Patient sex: F
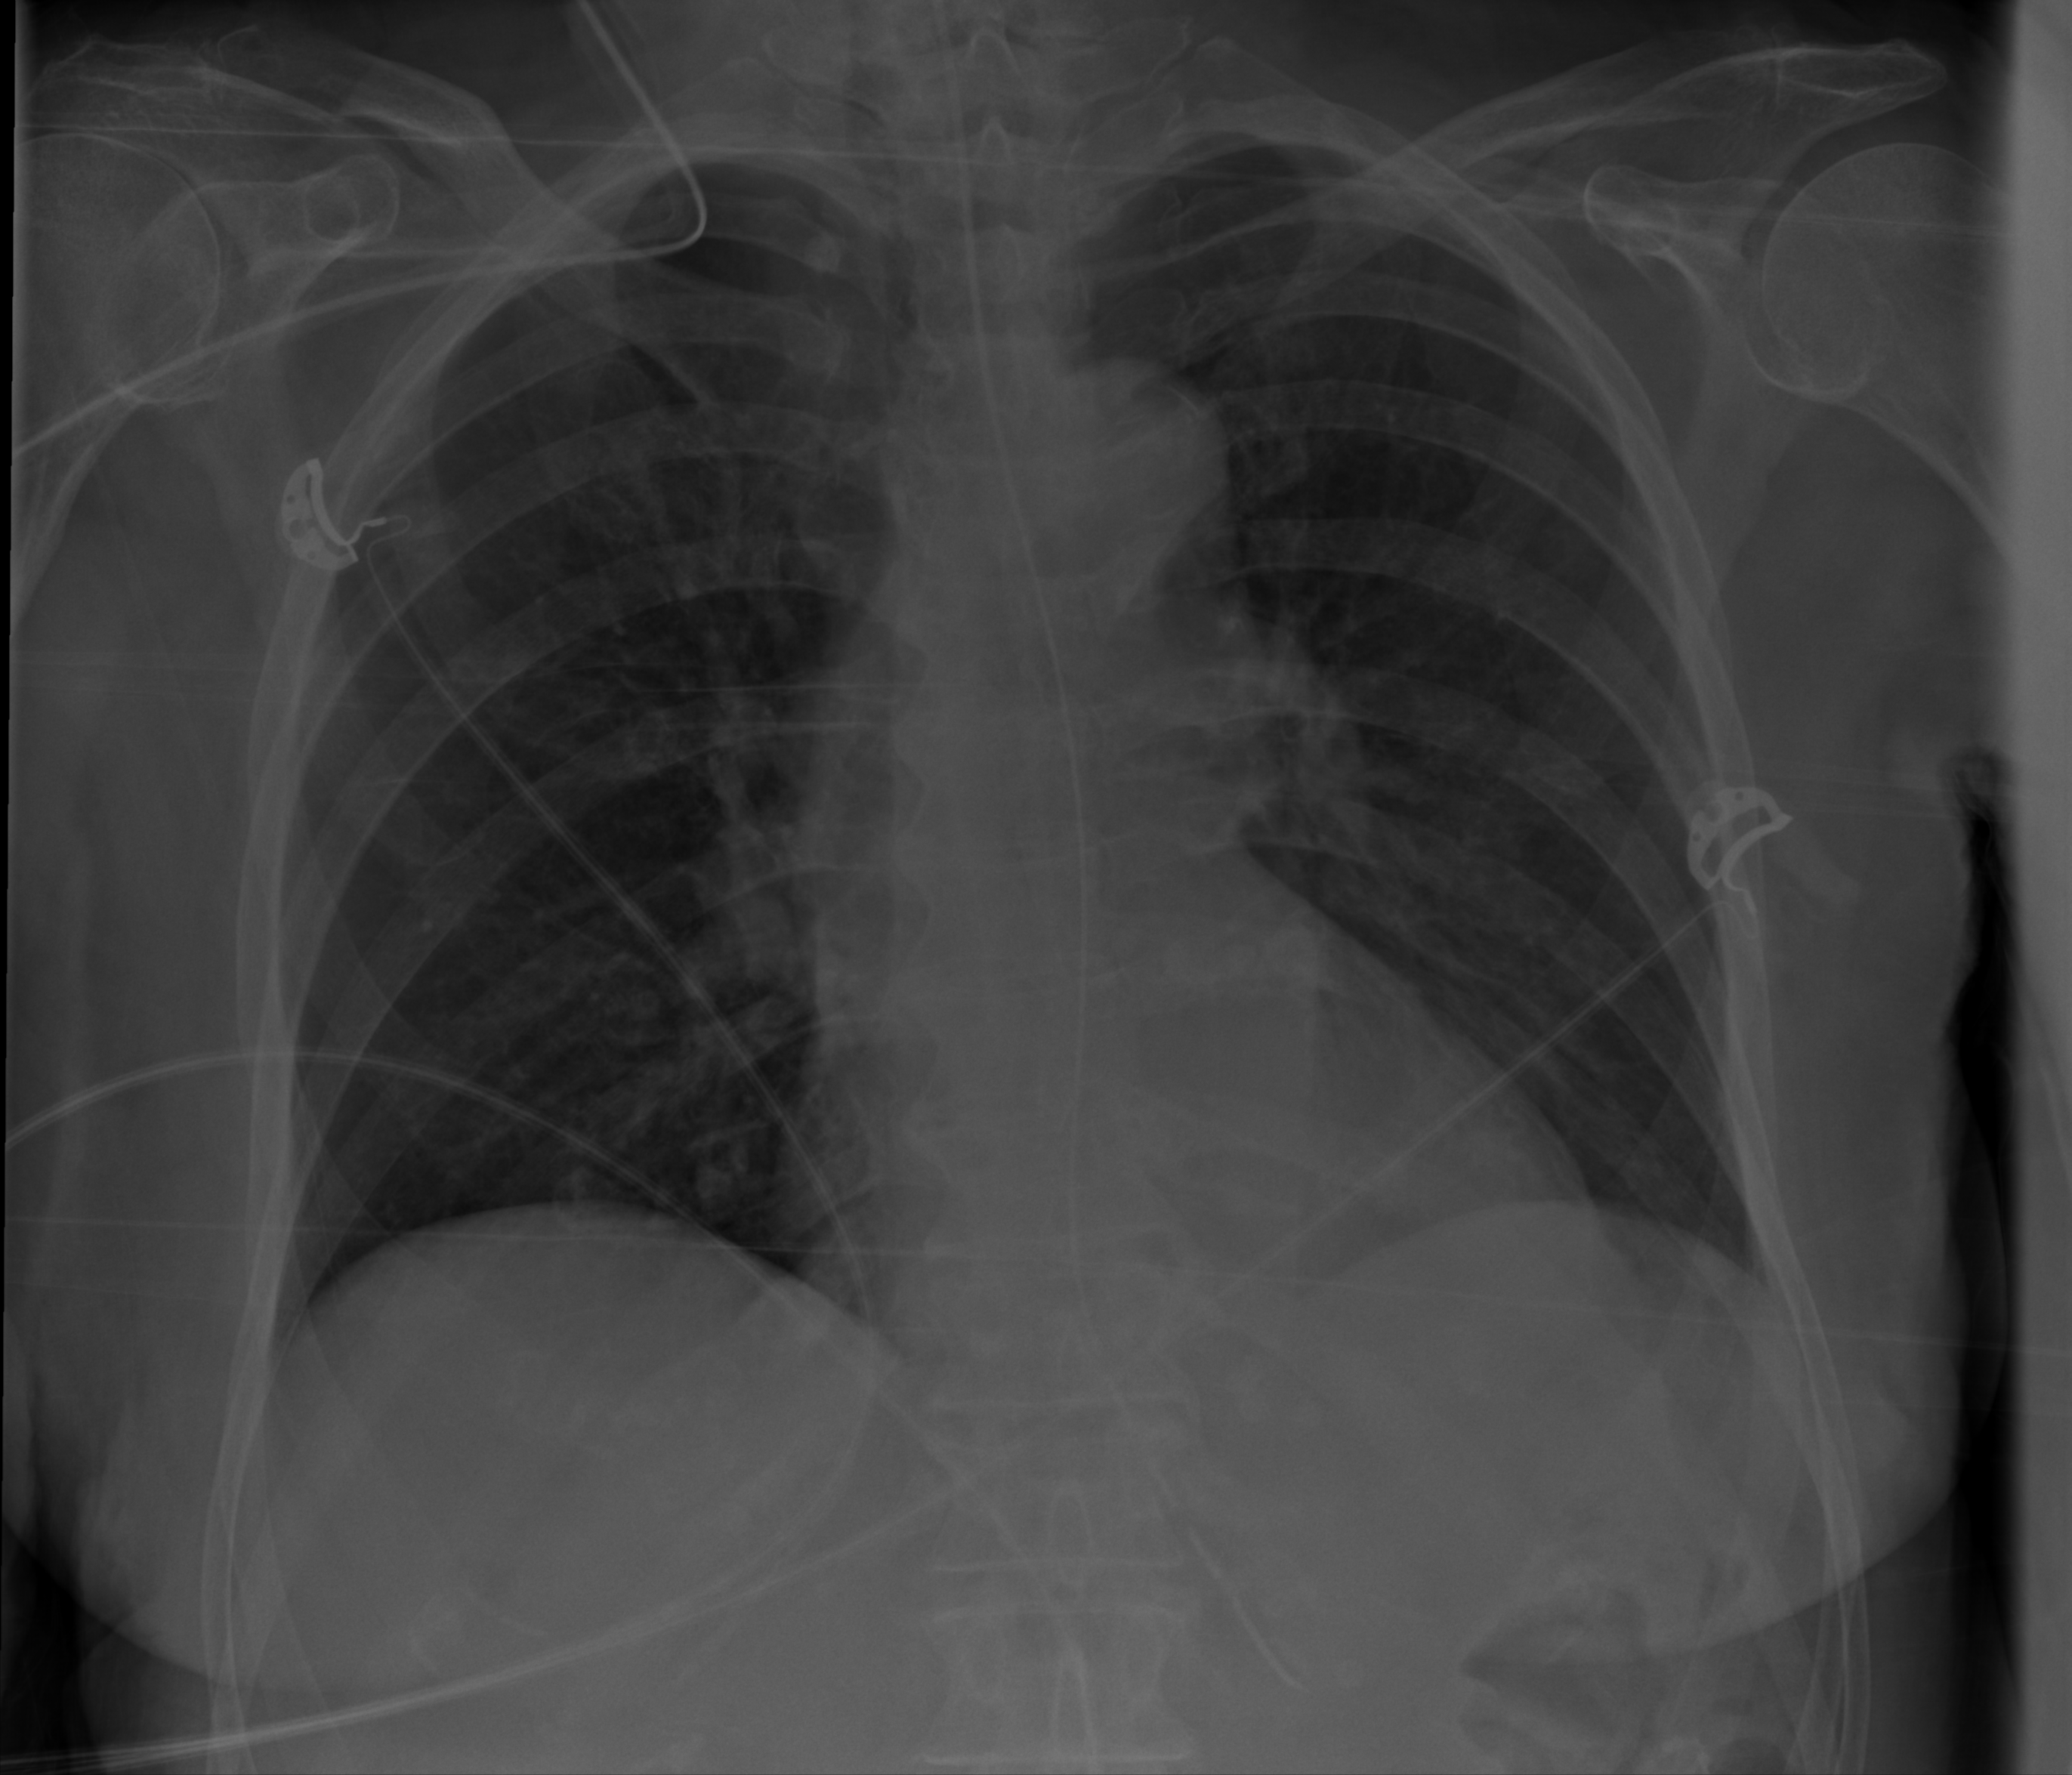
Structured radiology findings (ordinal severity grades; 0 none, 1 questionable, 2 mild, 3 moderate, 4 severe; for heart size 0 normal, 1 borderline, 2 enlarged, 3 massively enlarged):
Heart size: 1
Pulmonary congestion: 0
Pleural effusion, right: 2
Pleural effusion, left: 0
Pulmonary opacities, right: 0
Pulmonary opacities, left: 0
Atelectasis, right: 0
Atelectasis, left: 0